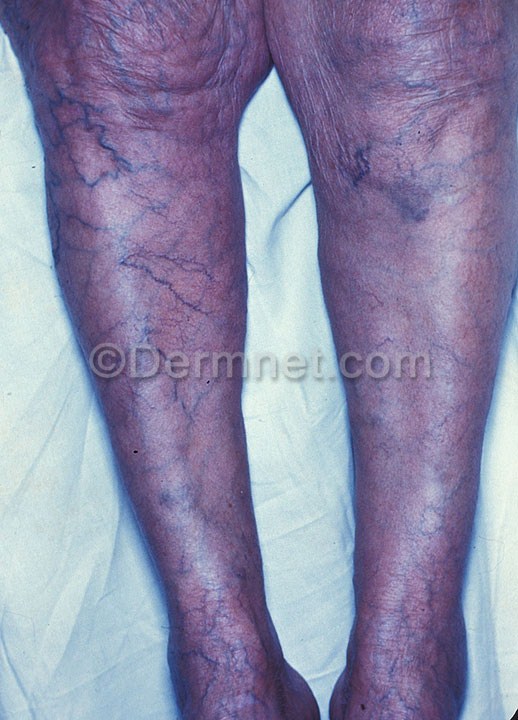
Disease: Scabies Lyme Disease and other Infestations and Bites